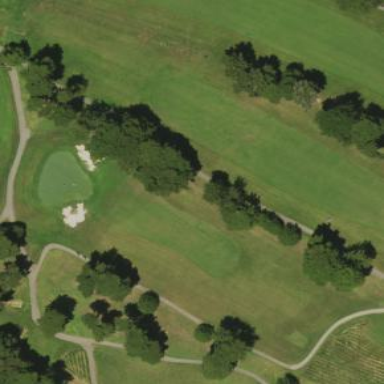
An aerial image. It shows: Golf fairway surrounded by grass.